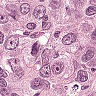
Metastatic tissue present: yes